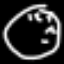
Label: clock